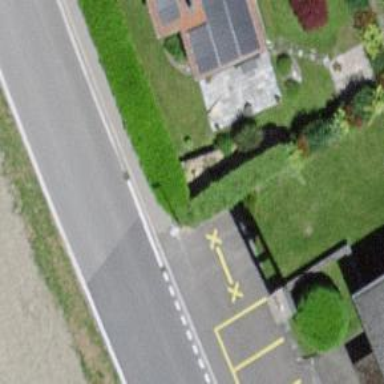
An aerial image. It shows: Hedge barrier.